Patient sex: F
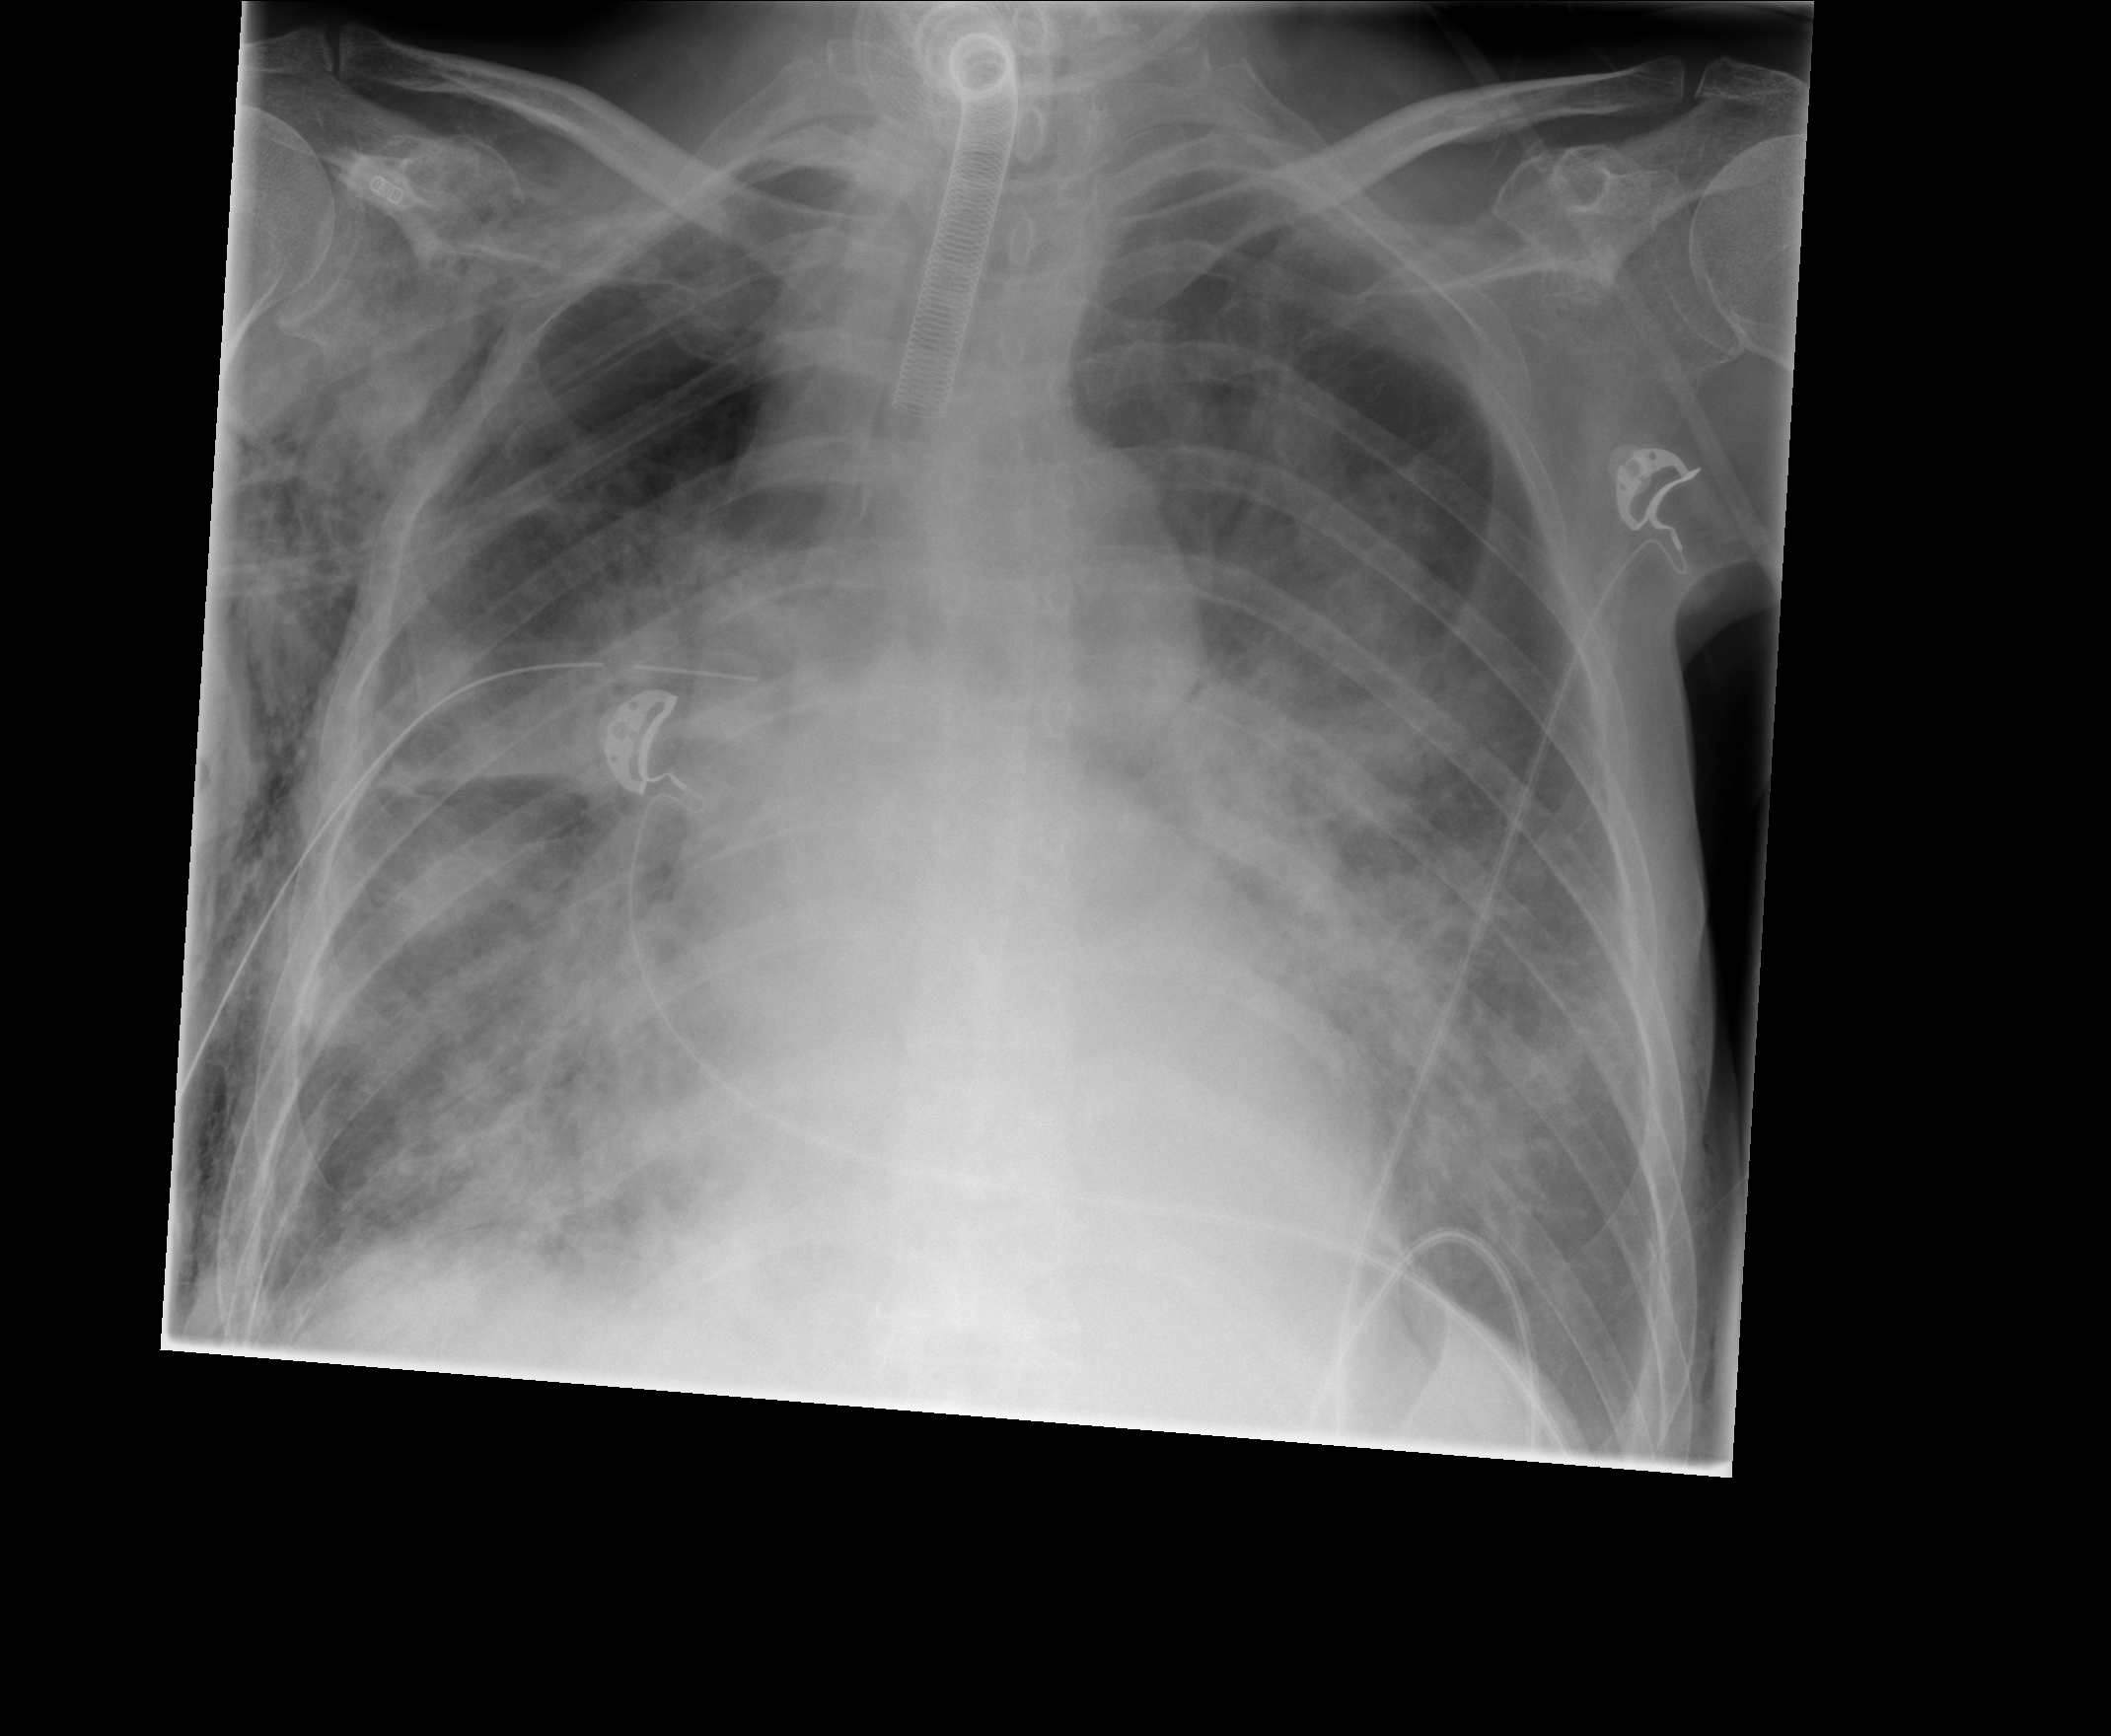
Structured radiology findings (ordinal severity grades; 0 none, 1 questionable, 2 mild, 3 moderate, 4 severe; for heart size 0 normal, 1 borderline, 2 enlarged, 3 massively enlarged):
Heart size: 2
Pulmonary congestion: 3
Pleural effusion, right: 1
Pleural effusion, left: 2
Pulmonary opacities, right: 3
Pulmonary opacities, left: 3
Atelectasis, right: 2
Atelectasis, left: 2